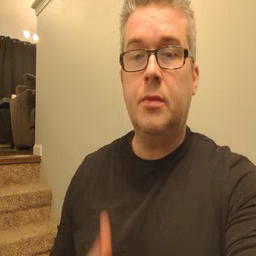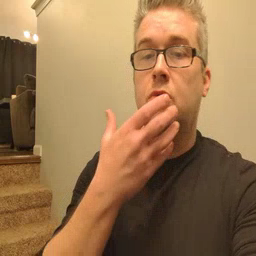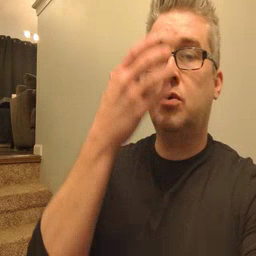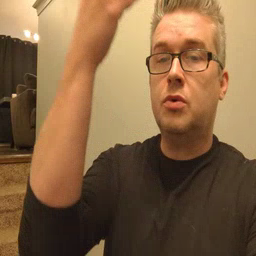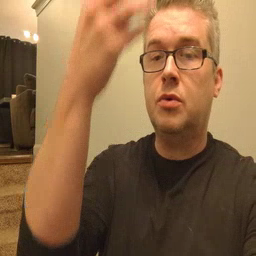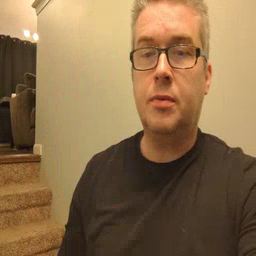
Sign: giraffe